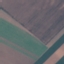
Land use / land cover: AnnualCrop